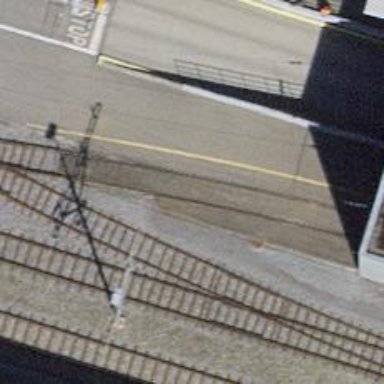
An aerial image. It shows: Single-track railway spur.